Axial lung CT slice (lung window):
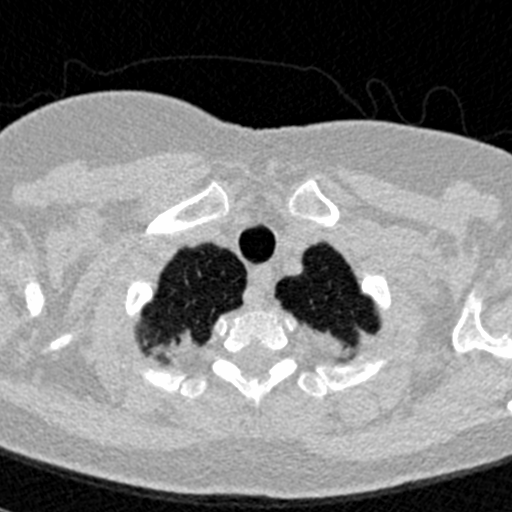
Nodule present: no